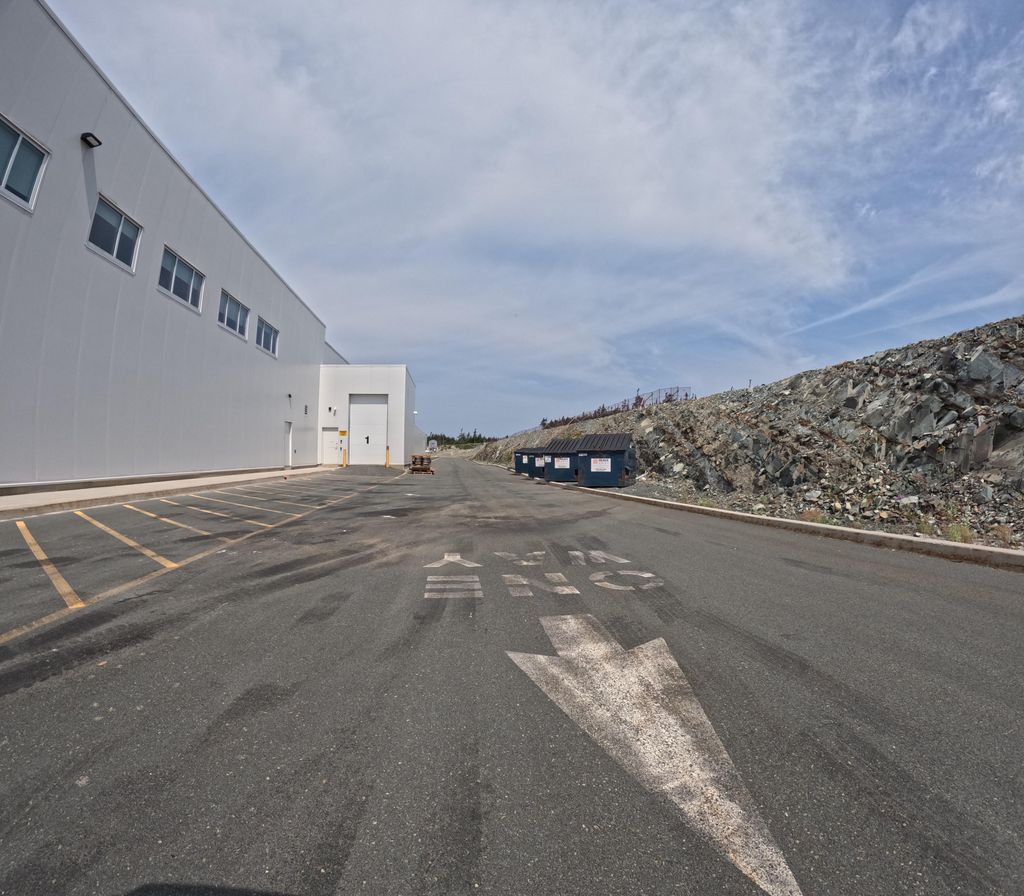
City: st_johns